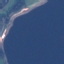
Land use / land cover: SeaLake